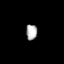
Tissue: lung
Cell type: Smooth muscle cells
Senescence score: 0.544
Nuclear area (px): 170
Mean DAPI intensity: 175.329